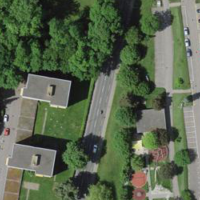
EUNIS habitat code: 55
Species observed at this site:
Aesculus hippocastanum